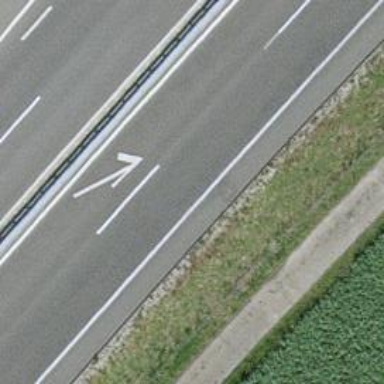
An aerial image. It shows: This is trunk highway with motorroad.